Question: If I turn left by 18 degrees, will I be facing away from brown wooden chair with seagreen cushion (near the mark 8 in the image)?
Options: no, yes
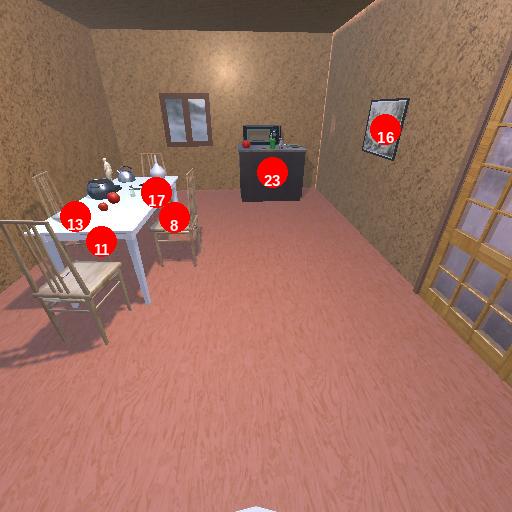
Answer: no